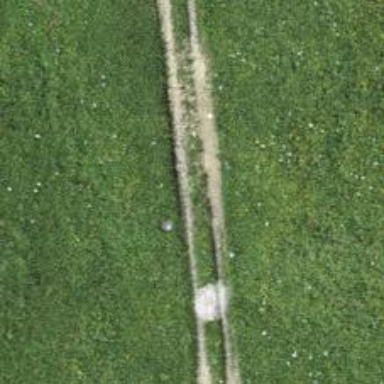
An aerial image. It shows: Track with grade 4 track type.